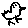
Label: bird